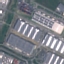
Land use / land cover class: Industrial